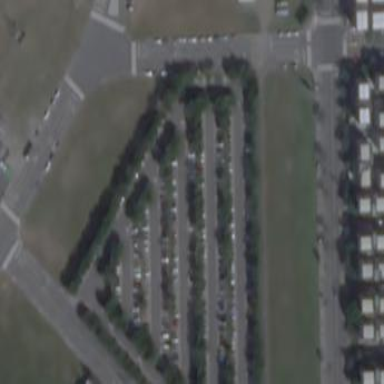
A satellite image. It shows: Parking area with surface.